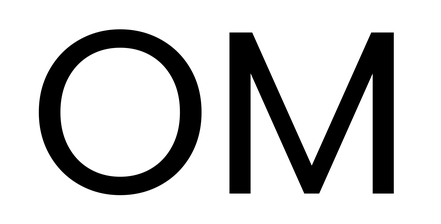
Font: Poppins-Regular